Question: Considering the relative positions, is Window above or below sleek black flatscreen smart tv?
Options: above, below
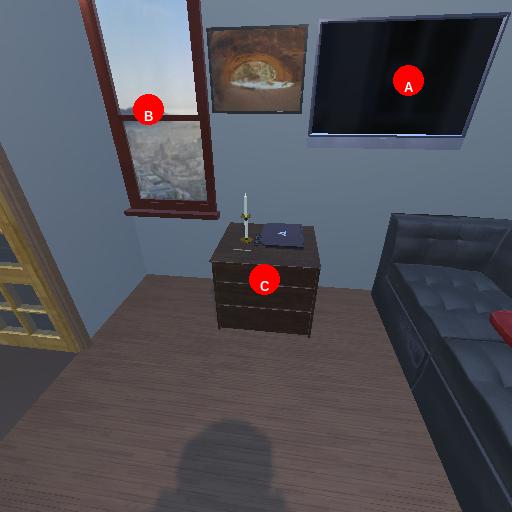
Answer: above